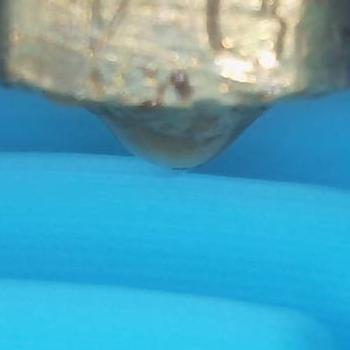
Flow rate: 84%